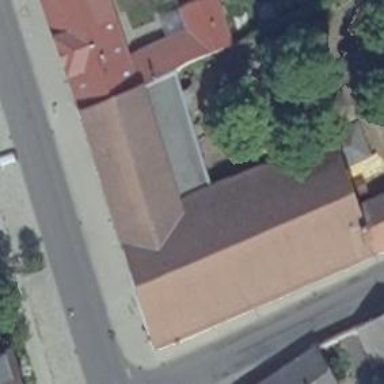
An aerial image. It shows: Beige civic building with gabled roof made of roof tiles. It is theatre.